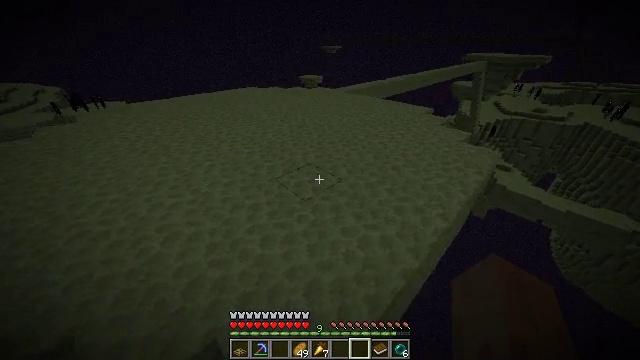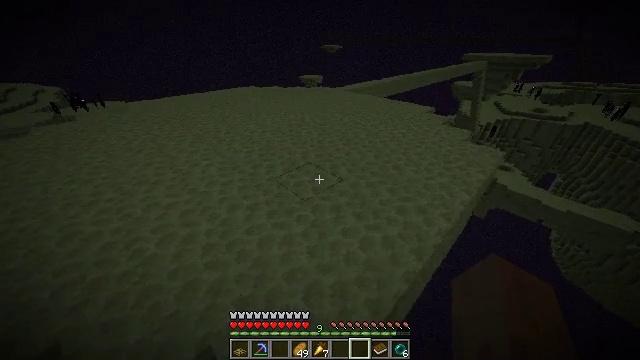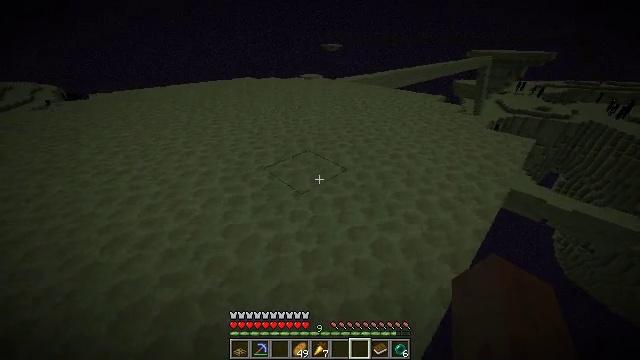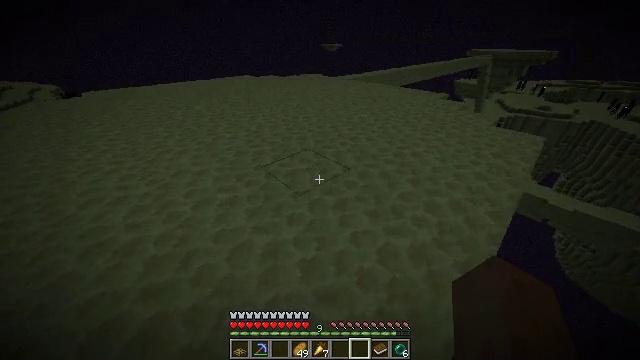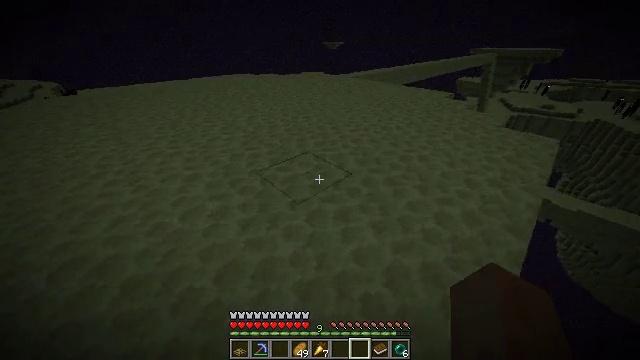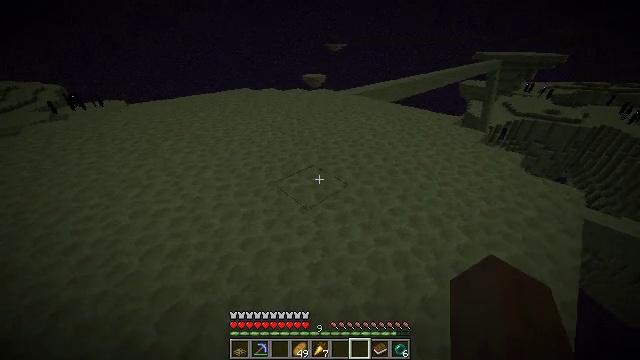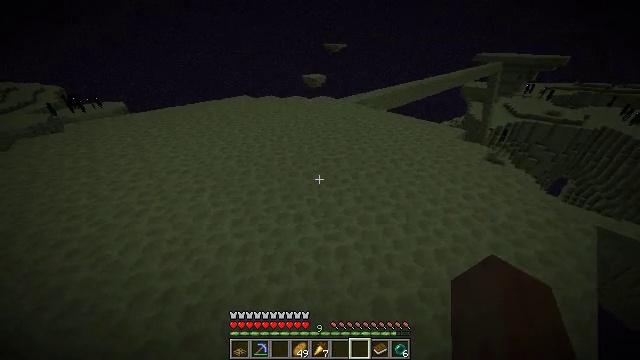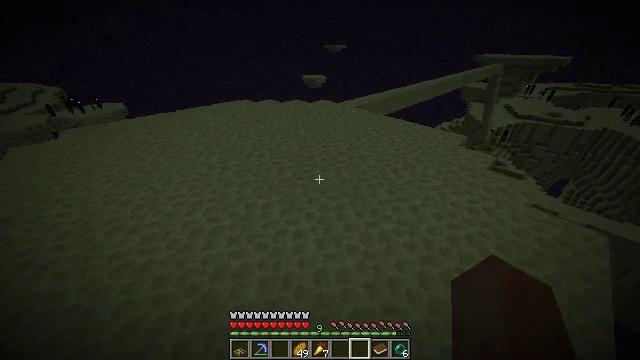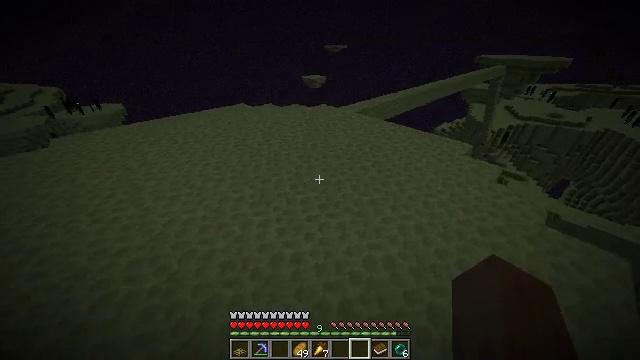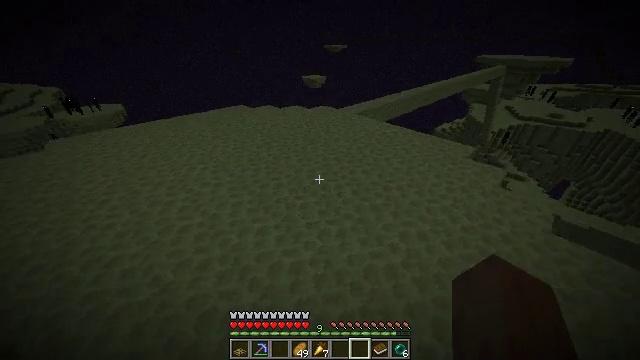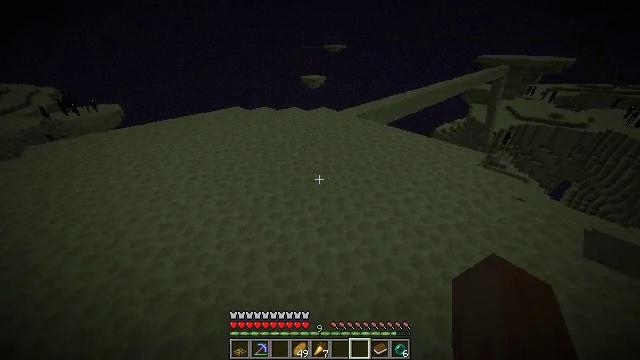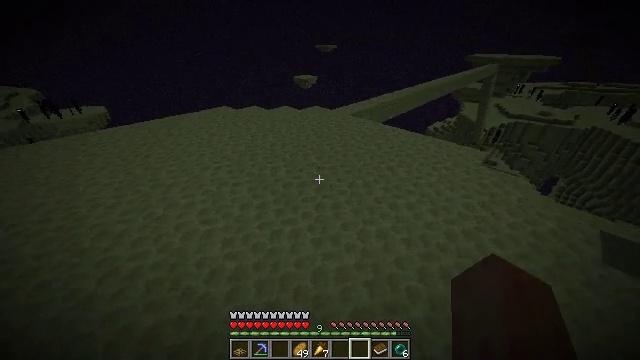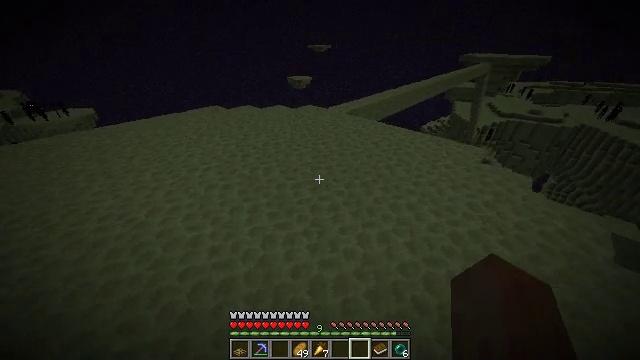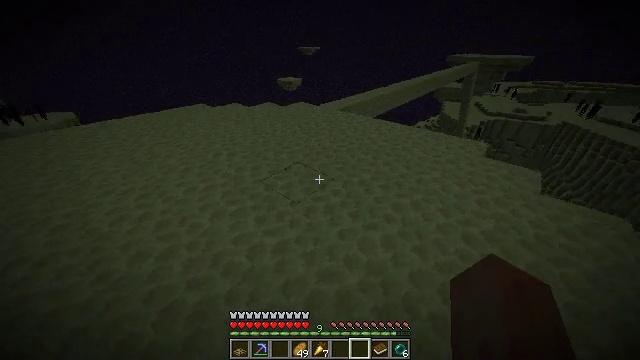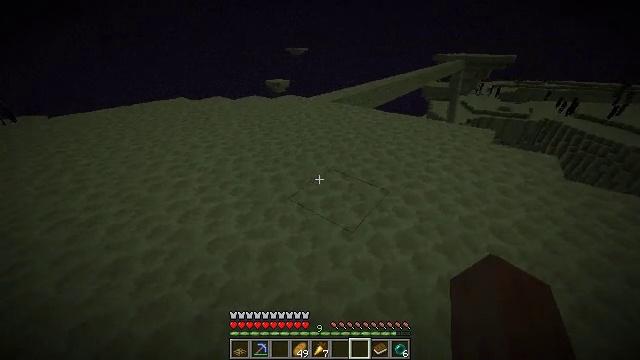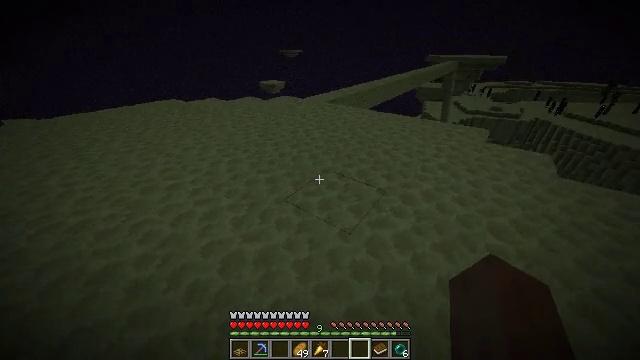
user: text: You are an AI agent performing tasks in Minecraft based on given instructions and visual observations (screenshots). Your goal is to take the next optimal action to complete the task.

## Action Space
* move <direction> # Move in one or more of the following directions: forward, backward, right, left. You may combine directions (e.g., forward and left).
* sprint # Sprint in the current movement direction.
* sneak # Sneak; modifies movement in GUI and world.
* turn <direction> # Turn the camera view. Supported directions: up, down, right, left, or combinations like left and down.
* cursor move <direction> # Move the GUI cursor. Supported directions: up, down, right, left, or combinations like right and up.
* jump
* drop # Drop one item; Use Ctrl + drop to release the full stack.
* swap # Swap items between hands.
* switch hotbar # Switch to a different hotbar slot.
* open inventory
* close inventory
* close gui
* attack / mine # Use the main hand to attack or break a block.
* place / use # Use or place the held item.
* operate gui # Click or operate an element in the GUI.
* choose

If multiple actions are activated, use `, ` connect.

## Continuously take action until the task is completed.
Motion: motion action
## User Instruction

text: Extract end stone with a pickaxe.
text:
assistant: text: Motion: move forward, sprint, jump
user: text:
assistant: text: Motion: move forward, sprint, jump
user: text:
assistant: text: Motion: move forward, sprint, jump
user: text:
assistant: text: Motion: move forward, sprint, jump
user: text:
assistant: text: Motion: move forward, sprint, jump
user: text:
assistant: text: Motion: move forward, sprint, jump
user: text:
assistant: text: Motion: move forward, sprint, jump
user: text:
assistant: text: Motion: move forward, sprint, jump
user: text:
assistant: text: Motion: move forward, sprint, jump
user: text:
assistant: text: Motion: move forward, sprint, jump
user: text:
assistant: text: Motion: move forward, sprint, turn right, jump
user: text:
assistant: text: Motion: move forward, sprint, turn right, jump
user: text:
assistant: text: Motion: move forward and move left, sprint, turn right, jump
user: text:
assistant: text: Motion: move forward and move left, sprint, turn right, jump
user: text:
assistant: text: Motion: move forward and move left, sprint, turn right, jump
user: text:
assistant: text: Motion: move forward and move left, sprint, turn right, jump
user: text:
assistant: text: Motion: move forward and move left, sprint, jump
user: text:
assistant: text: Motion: move forward and move left, sprint, jump
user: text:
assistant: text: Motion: move forward and move left, sprint, jump
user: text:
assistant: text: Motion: move forward and move left, sprint, jump
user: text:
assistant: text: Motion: move forward and move left, sprint, jump
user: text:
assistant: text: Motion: move forward and move left, sprint, jump
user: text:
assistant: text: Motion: move forward and move left, sprint, jump
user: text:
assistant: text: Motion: move forward and move left, sprint, jump
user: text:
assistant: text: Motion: move forward and move left, sprint, jump
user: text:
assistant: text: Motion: move forward and move left, sprint, turn right, jump
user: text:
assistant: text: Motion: move forward and move left, sprint, turn right, jump
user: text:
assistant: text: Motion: move forward and move left, sprint, turn right
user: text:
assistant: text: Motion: move forward and move left, sprint, turn right
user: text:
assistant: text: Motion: move forward, sprint, turn right